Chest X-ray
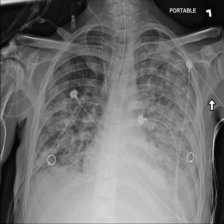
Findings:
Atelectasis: negative
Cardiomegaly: negative
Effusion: negative
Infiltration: negative
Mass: negative
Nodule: negative
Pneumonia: negative
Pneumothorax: negative
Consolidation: negative
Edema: negative
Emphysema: negative
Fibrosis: negative
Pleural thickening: negative
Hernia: negative